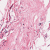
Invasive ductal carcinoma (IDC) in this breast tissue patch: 0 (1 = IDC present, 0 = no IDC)